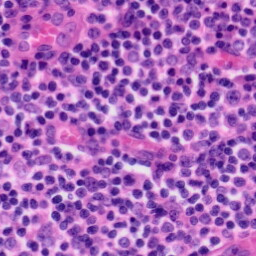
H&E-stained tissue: Tonsil